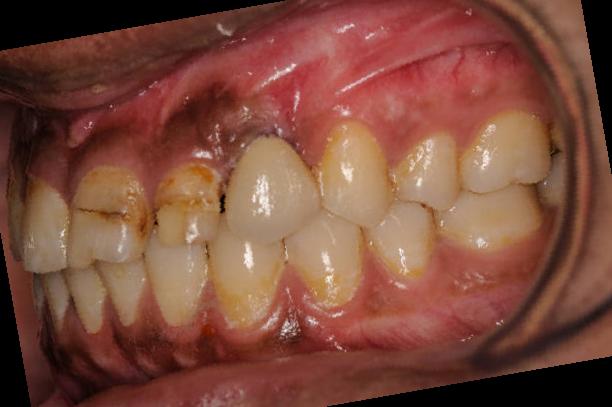
Condition: Calculus